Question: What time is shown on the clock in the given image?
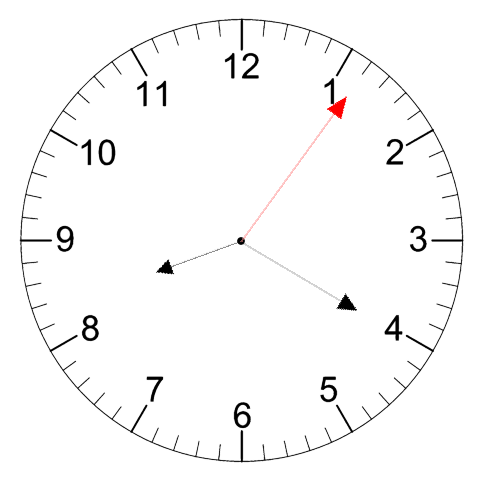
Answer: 08:20:06